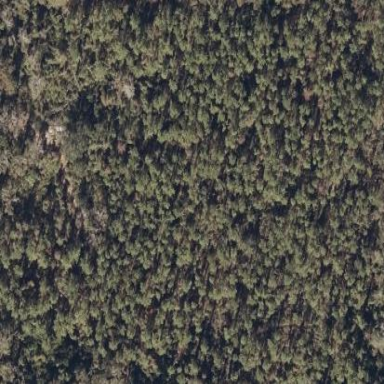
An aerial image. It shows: Forest with needle-leaved trees.